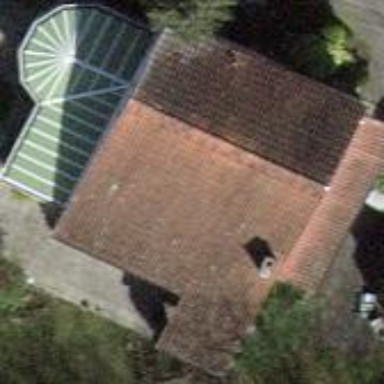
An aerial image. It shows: Simple house.